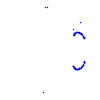
Particle: kaon